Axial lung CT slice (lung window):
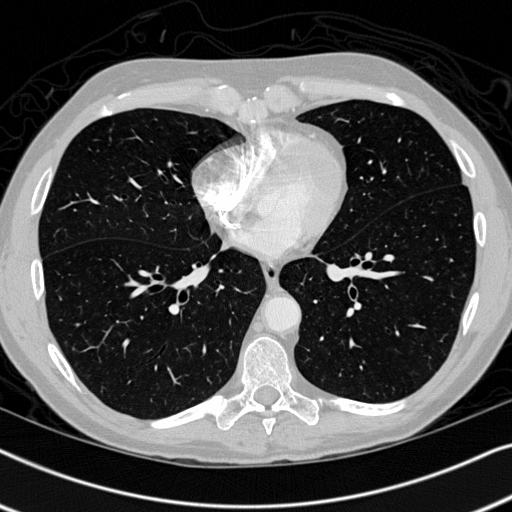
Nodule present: no